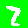
Digit: 7